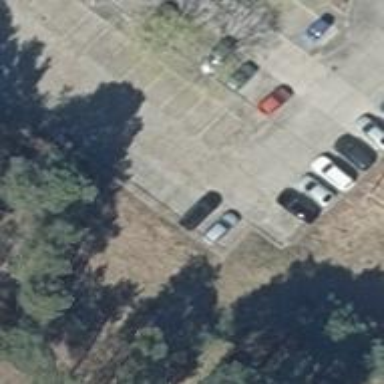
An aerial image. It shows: Road serving as parking aisle.